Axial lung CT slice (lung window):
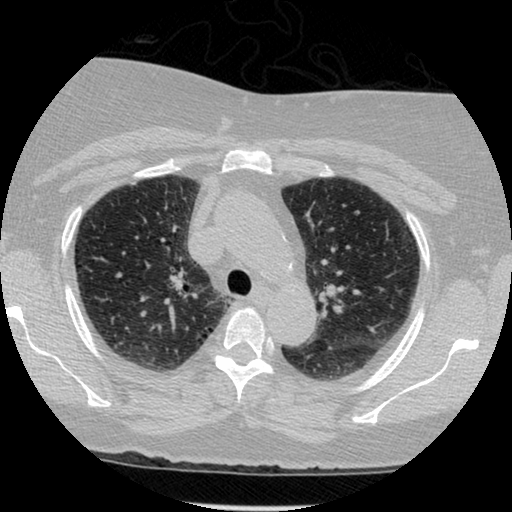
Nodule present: no